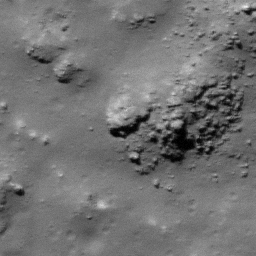
Pit: Tycho 19
Host crater: Tycho
Host type: impact_melt
Lunar coordinates: latitude -43.1, longitude 349.418